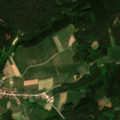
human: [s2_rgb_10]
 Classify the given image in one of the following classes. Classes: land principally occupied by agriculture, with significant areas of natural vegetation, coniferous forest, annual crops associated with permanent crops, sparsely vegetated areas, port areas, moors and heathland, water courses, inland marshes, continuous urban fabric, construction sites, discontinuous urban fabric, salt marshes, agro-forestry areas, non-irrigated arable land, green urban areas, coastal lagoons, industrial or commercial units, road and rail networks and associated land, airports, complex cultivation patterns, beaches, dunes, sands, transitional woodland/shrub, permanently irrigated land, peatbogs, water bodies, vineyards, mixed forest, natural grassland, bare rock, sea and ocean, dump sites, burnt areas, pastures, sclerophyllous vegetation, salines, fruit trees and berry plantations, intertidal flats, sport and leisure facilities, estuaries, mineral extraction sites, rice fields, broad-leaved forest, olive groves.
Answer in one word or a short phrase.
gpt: discontinuous urban fabric, complex cultivation patterns, coniferous forest